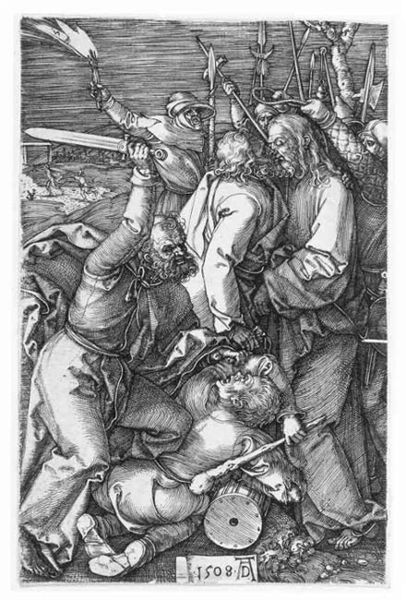
Titel: Gefangennahme Christi
Künstler: Albrecht Dürer
Standort: Karlsruhe
Institution: Staatliche Kunsthalle Karlsruhe
Schlagwörter: angriff, berg, dunkel, feuer, hand, himmel, kampf, mann, umhang, wasser, weiß, landschaft, menschen, grau, männer, nacht, ohr, schwarz, zeichnung, weg, hochformat, menge, alt, bart, bärte, bibel, entsetzen, lang, mord, tod, tot, toter, hände, signatur, gewand, haare, mantel, gewänder, spitzen, locken, renaissance, bauern, deutschland, holzschnitt, schiff, kuss, liegen, stab, grafik, graphik, signiert, angst, gewalt, krieg, schlacht, lanze, soldaten, datum, faltenwurf, ad, jahreszahl, fallen, bauer, flucht, barfuss, schild, panzer, religion, knechte, druck, lithographie, schwarz-weiß, schraffur, holzstich, radierung, stich, gefangennahme, knüppel, schwert, schwerter, waffen, brutal, buchstaben, gemetzel, soldat, tote, waffe, bleistift, helm, beten, gebet, trommel, kämpfen, rüstung, rom, sandale, schwul, christus, jesus, jesus christus, kreuzigung, sterben, axt, massaker, ermordung, mittelalter, krieger, drohung, hellebarde, wut, gemenge, kreuzzug, lanzen, pike, speer, speere, dürer, jünger, kupferstich, verletzung, jesu, keule, schlagen, schrei, petrus, fackel, christentum, frühe neuzeit, schlinge, martyrium, albrecht, albrecht dürer, spiess, toto, marter, passion, verletzter, datiert, judas, selbstbildniss, ölberg, kettenhemd, flehend, jesusu, verrat, abführen, schert, verwunden, spieße, scherz, hieb, judaskuss, homosexuell, ketzer, schalcht, memschen, fakel, hallebarde, a, d, 1502, 1508, mann schwert, rüsung, raiderung, käule, rmassaker, glaubenskreig, erschlagender, #schwert, hhelm, kapfgetümmel, kudas, jeiliger, 1508 soldaten, faltewnruf, zeichnung 1508